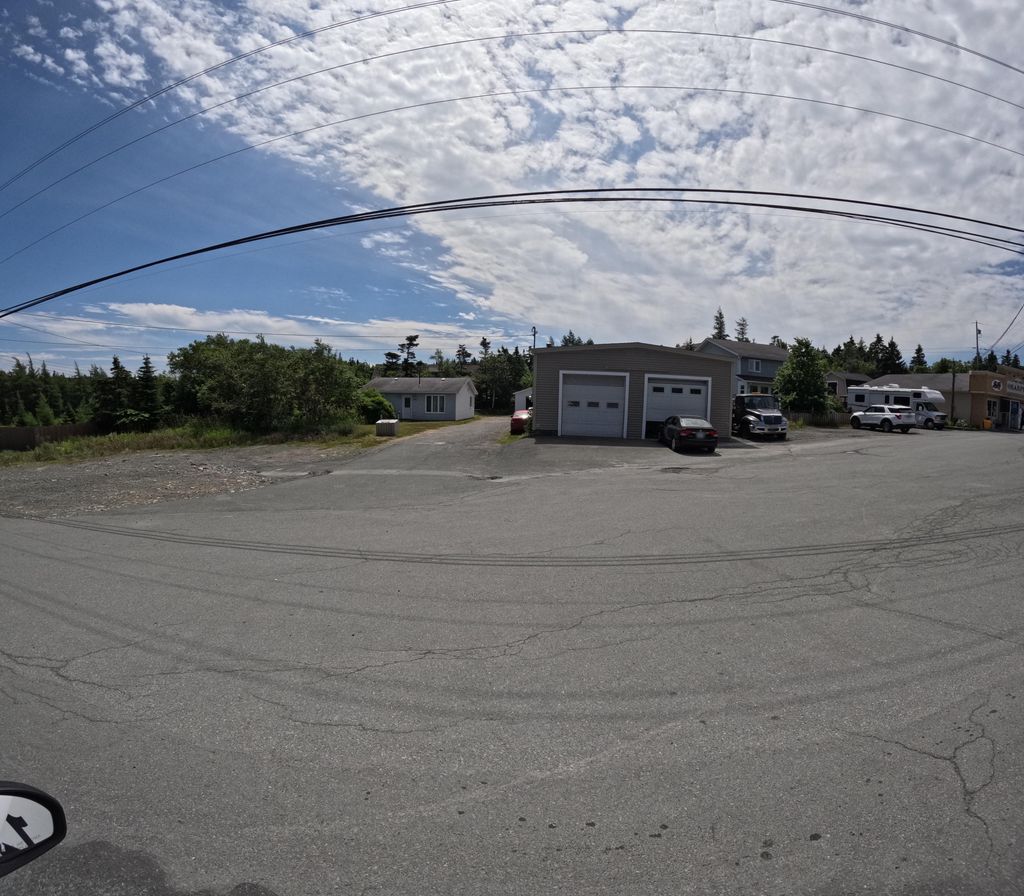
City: st_johns